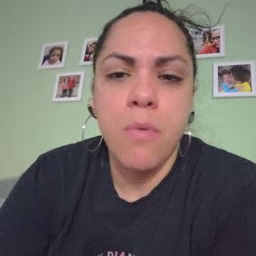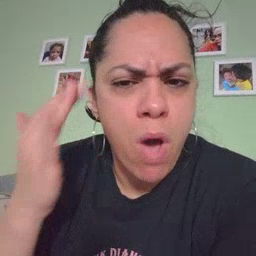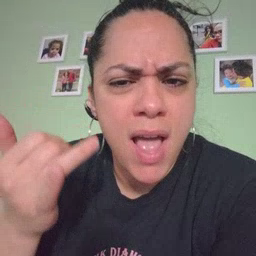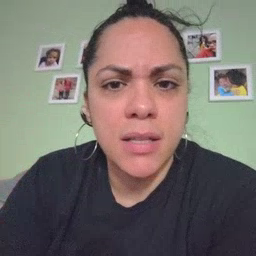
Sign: why